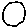
Label: circle